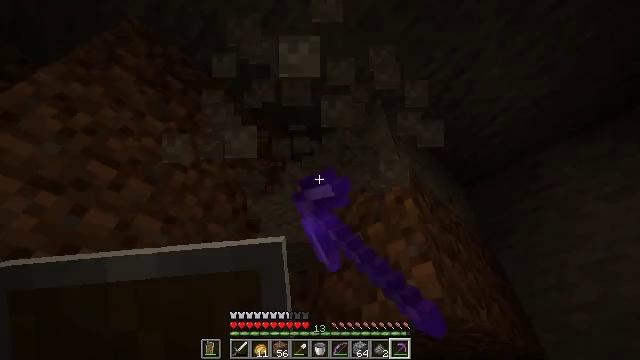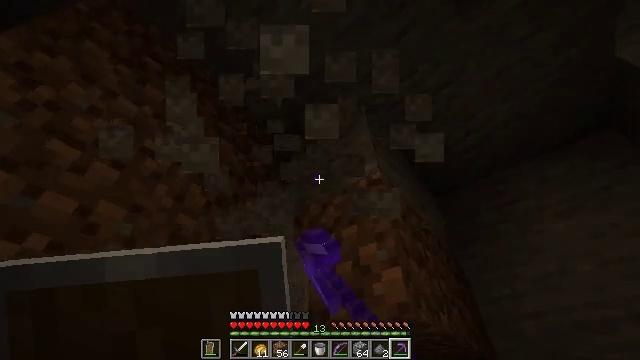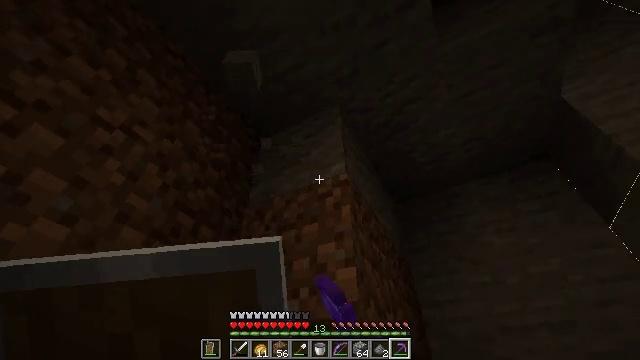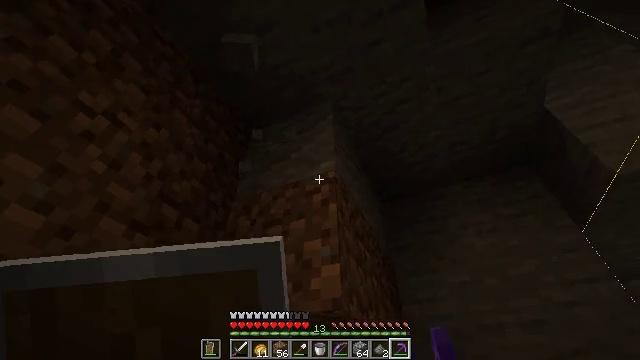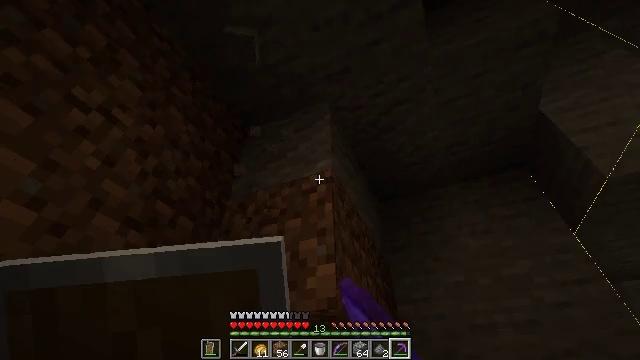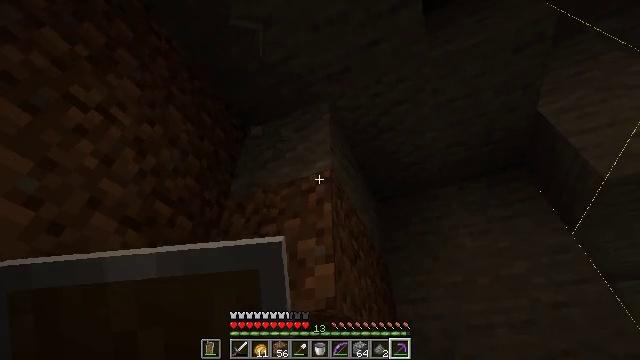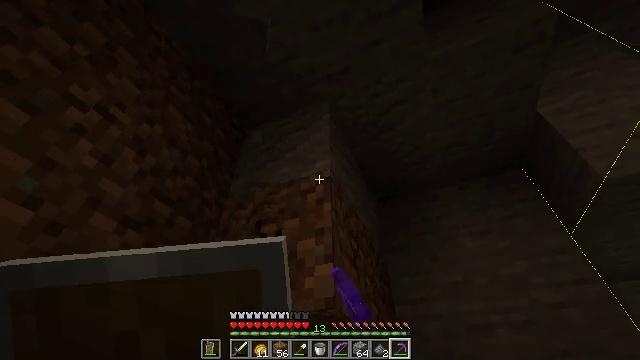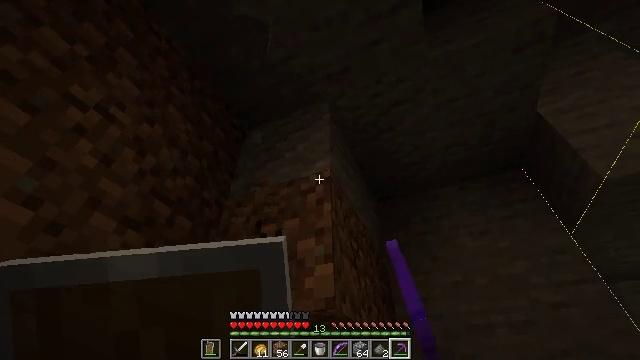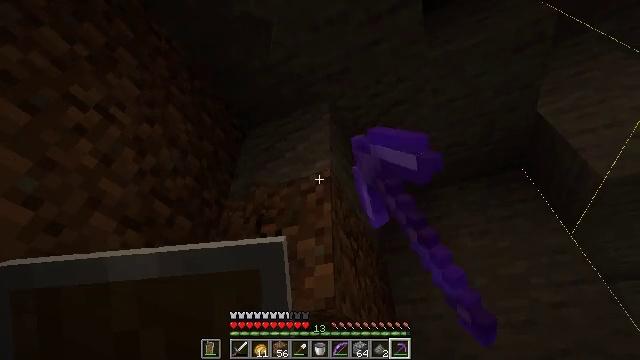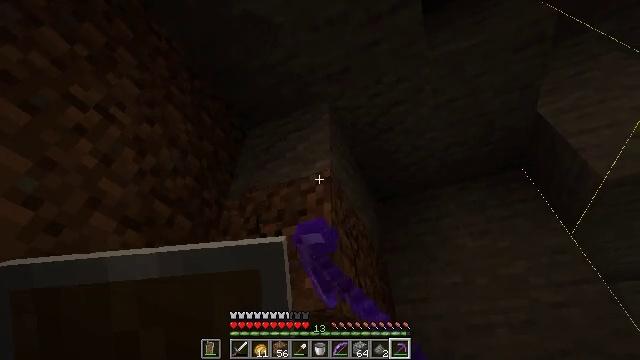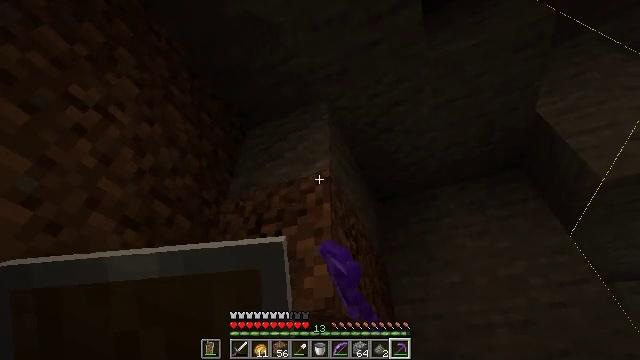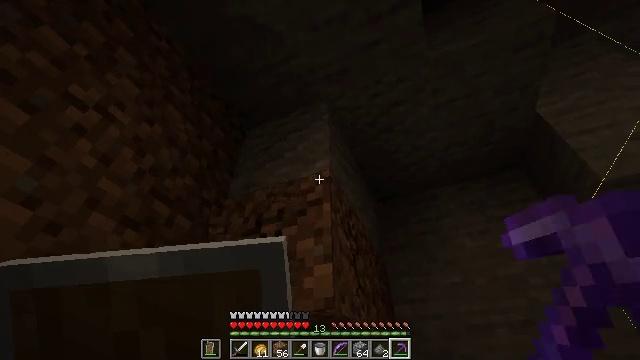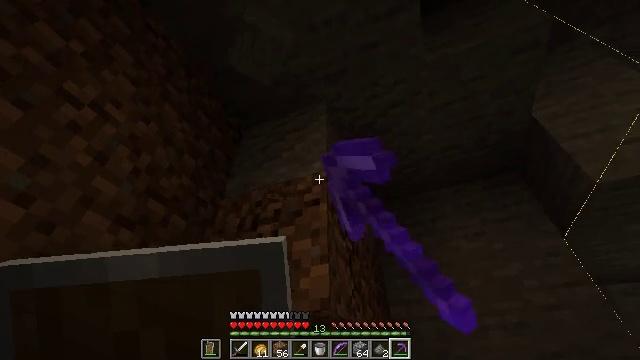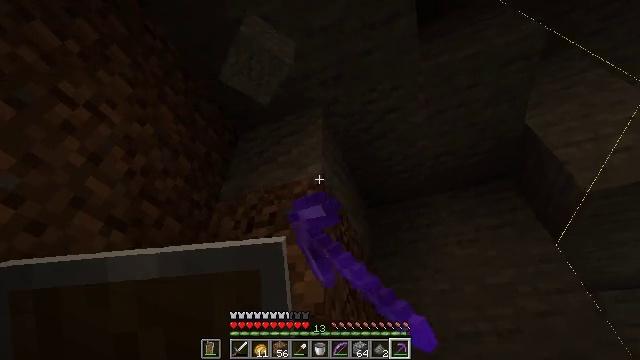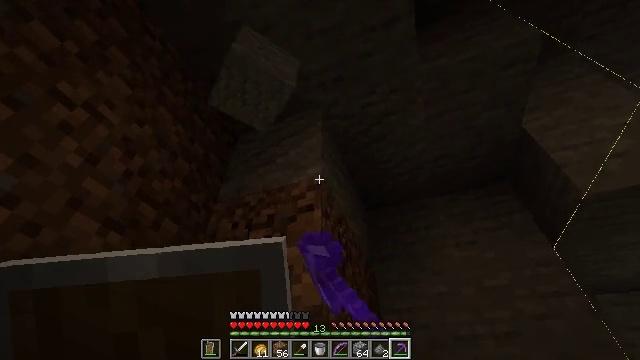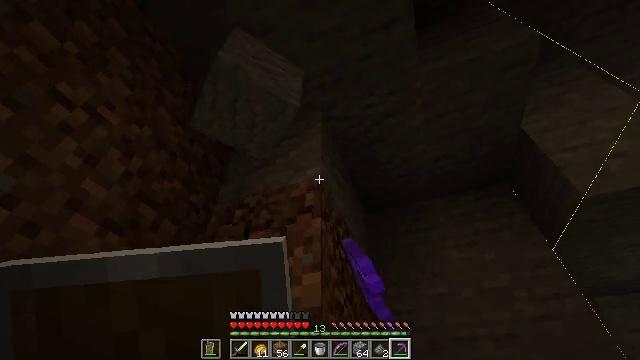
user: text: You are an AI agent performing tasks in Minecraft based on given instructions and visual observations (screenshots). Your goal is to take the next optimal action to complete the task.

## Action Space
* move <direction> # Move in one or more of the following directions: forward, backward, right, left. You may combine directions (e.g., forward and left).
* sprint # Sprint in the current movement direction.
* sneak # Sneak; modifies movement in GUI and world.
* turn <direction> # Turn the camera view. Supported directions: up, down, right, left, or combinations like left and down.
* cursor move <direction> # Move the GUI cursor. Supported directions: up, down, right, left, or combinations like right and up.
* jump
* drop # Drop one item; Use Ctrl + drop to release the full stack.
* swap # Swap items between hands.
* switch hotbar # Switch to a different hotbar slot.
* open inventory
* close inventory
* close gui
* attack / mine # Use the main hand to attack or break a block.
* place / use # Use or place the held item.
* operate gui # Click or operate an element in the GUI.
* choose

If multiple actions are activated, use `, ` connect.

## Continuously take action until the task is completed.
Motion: motion action
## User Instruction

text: Break the dirt block.
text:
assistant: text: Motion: turn right, attack / mine
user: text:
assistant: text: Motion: turn right, attack / mine
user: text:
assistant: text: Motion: turn right, attack / mine
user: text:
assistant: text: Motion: turn right, attack / mine
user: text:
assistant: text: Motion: attack / mine
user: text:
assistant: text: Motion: attack / mine
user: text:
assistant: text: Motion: attack / mine
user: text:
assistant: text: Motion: attack / mine
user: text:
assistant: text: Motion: attack / mine
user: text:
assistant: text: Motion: attack / mine
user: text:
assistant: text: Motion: attack / mine
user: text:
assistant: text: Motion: attack / mine
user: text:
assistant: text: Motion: turn right, attack / mine
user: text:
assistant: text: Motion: attack / mine
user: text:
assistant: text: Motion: attack / mine
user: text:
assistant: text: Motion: attack / mine
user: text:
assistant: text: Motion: attack / mine
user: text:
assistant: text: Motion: attack / mine
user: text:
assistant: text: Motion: attack / mine
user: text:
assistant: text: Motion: attack / mine
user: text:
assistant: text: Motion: attack / mine
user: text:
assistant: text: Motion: attack / mine
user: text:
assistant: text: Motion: attack / mine